Interaction volume radius: 10 \u00c5
Interaction volume height: 25 \u00c5
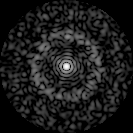
Disorder parameter: 0.831